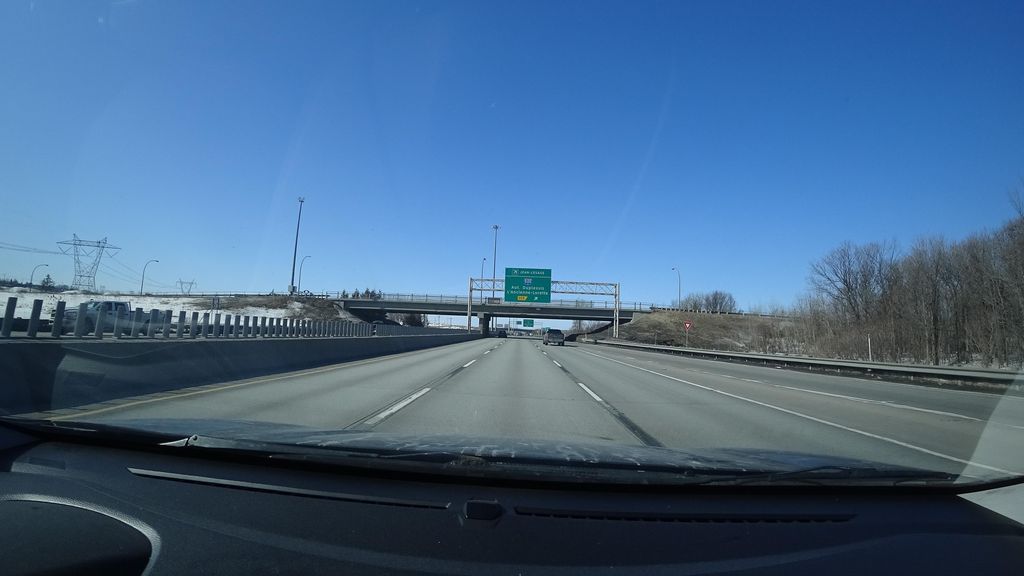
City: quebec_city